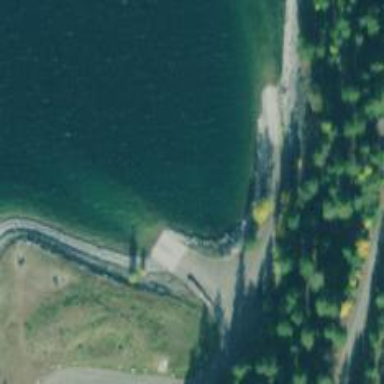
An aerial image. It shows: Slipway on leisure land.